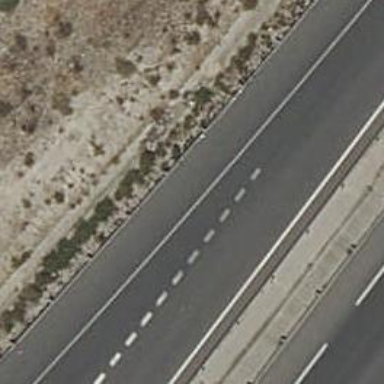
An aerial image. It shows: Motorway link.